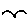
Label: bird